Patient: sex M, age 80
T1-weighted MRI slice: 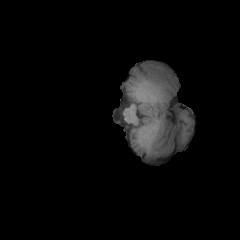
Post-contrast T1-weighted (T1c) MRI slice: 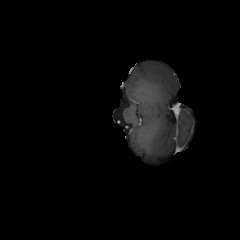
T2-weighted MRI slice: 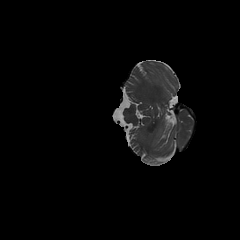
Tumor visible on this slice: no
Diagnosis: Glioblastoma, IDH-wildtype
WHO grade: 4